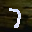
Label: 7